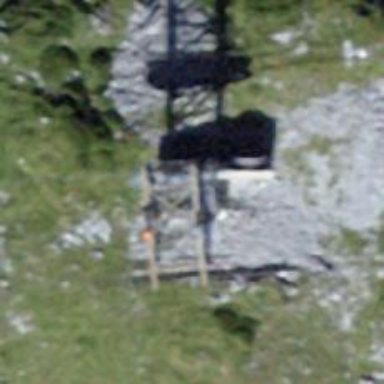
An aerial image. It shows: Pylon for aerialway.